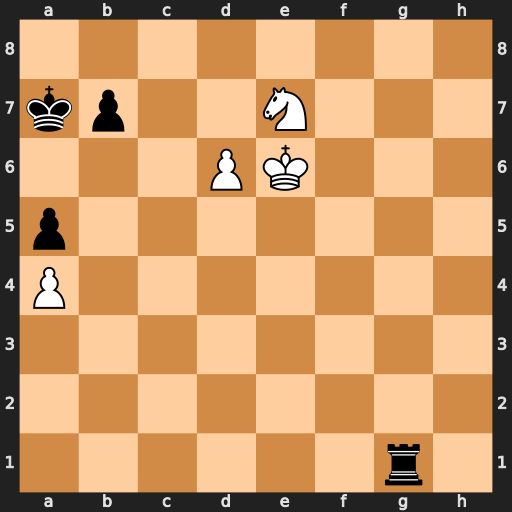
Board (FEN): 8/kp2N3/3PK3/p7/P7/8/8/6r1
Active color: w
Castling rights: -
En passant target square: -
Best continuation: d7 Re1+ Kd6 Rd1+ Nd5